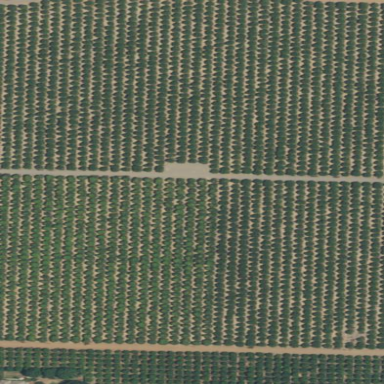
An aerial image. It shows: Orange orchard with rows of vibrant orange trees.